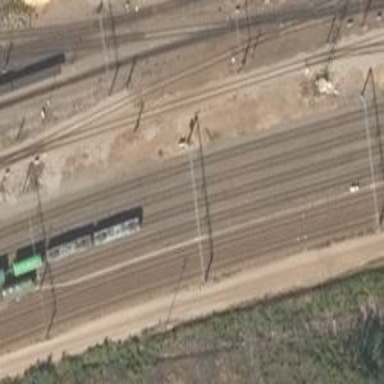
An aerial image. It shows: Rail yard with electrified contact lines for the railway.